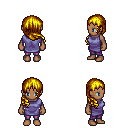
a pixel art fantasy rpg character, female body template, human, dark skin, chain tabard jacket, magenta pants, blonde right-swept hairstyle, four views (front, back, left, right), 2x2 character sprite sheet, small pixel art, hard edges, no anti-aliasing